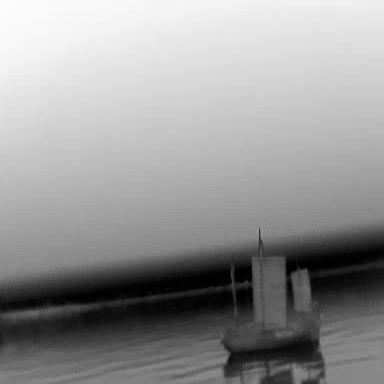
There is a sailboat in the infrared image.